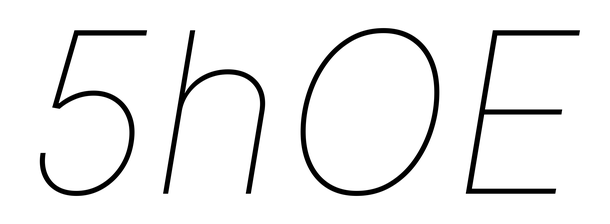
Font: Inter-Italic_Thin_Italic